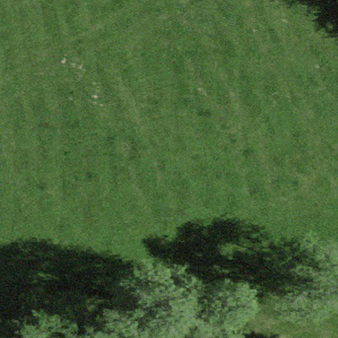
Label: other